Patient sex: M
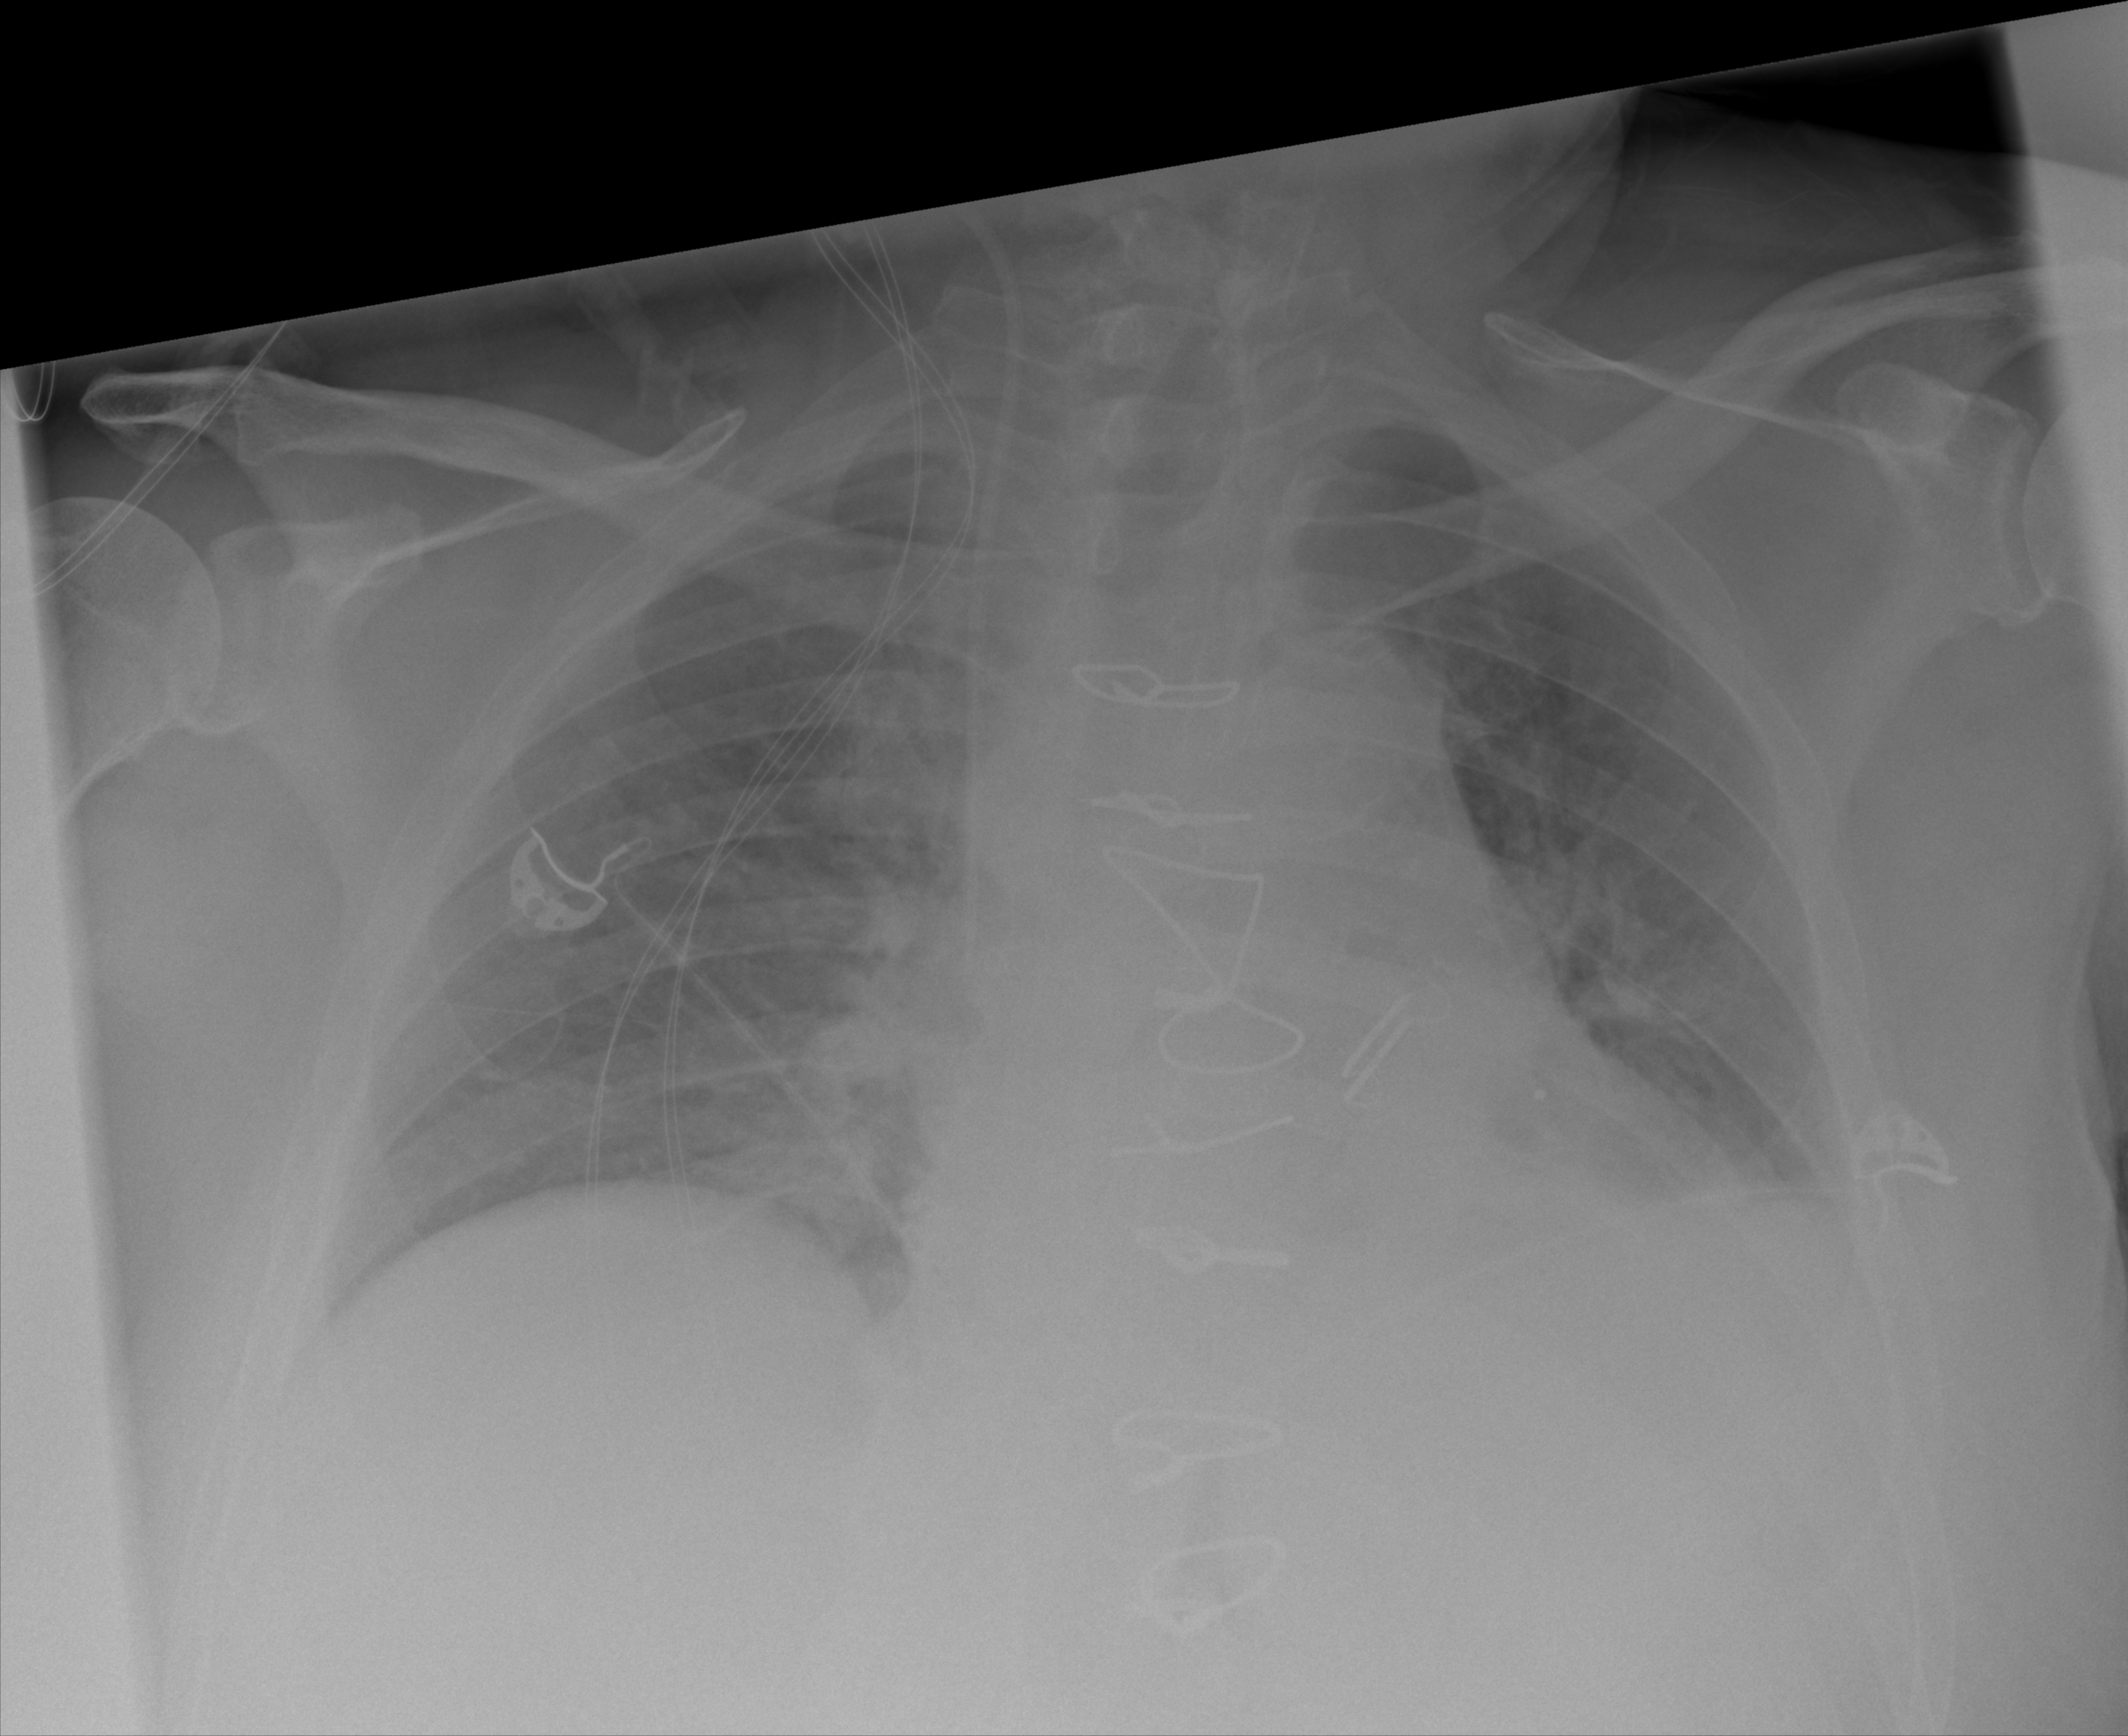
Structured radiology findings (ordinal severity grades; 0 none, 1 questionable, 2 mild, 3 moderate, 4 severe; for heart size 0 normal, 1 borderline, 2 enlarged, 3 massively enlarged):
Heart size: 2
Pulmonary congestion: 2
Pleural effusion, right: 0
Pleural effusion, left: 2
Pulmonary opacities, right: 2
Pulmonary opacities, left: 2
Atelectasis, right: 2
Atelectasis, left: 2